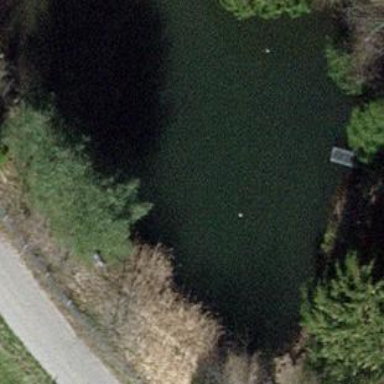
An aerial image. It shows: Pond with natural water.